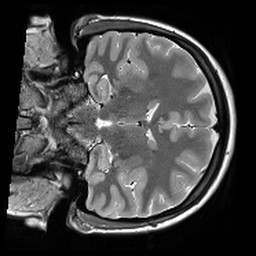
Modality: T2starw
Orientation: coronal
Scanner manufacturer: siemens
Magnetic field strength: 3 T
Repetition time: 8.1 s
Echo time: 0.05 s